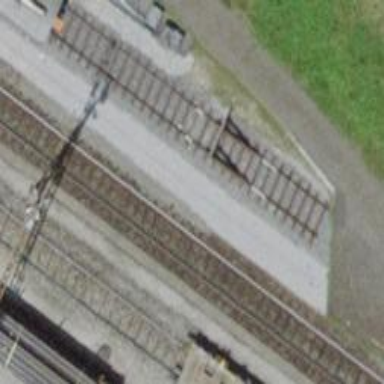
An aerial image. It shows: Railway buffer stop.